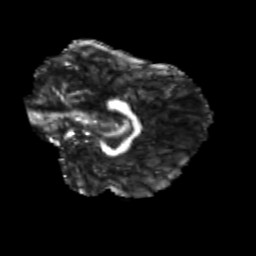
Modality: FA
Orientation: sagittal
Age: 29
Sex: male
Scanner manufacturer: siemens
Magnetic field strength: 3 T
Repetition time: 3.5 s
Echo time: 0.104 s